Question: I am trying to develop WebDynpro Abap, but I am facing the following error,

Can anyone advise me how to resolve this issue, or I am missing any authorizations.
Thanks,
Eliza
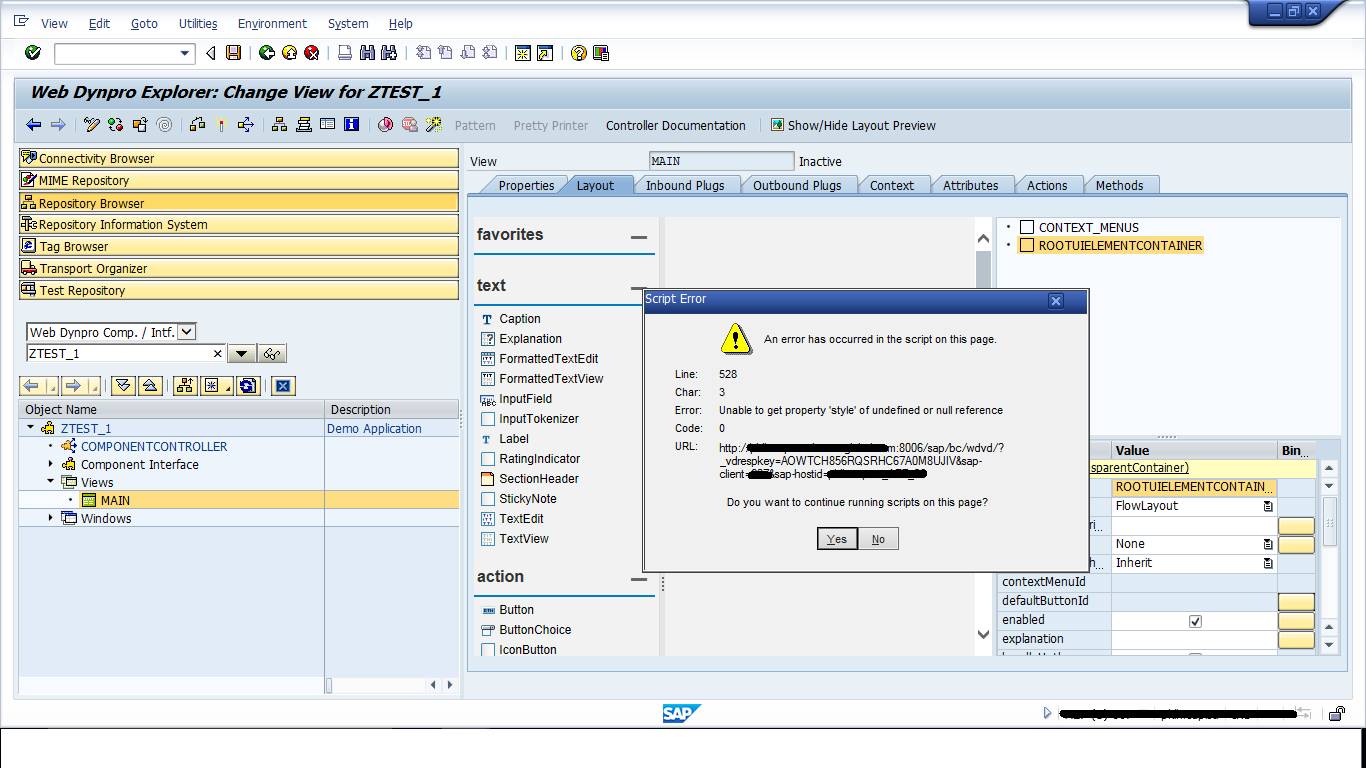
Answer: Update your GUI from the market place, to Version 740.
Regards,
Hamdan